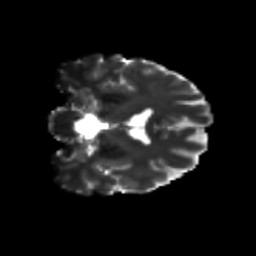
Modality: T2w
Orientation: coronal
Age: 29
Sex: male
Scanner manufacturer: siemens
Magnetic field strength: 3 T
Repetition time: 3.5 s
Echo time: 0.125 s